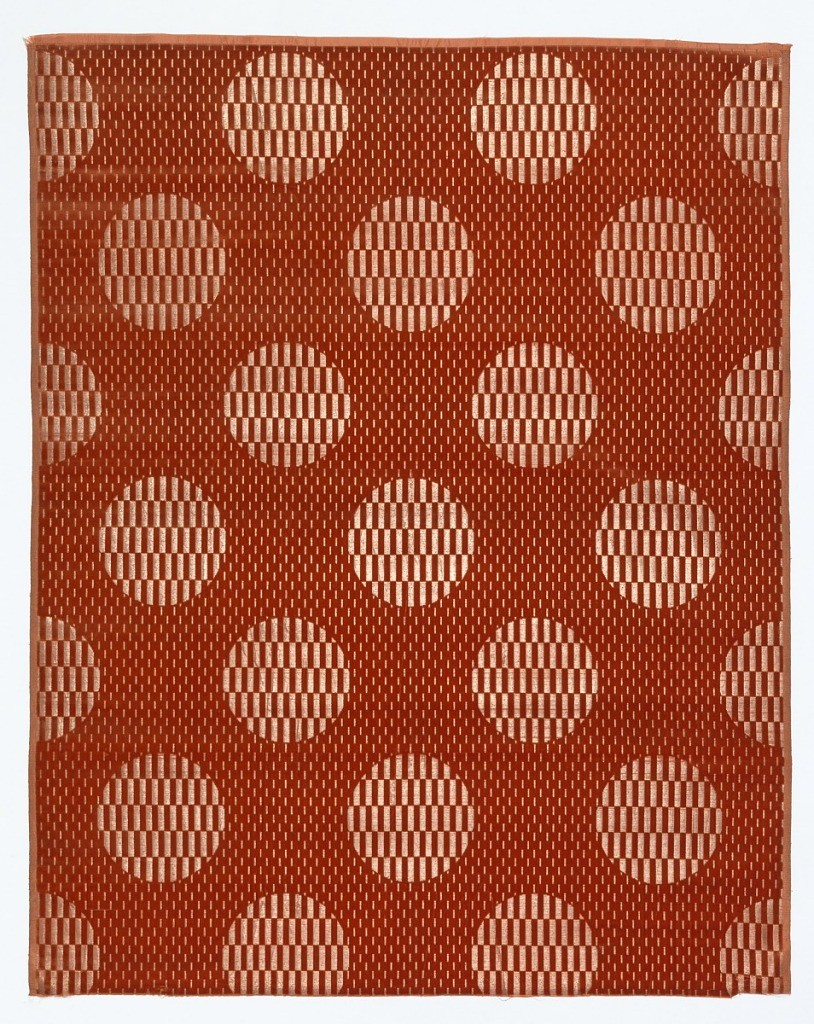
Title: Midnight Sun
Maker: Herman A. Elsberg, American, 1869–1938
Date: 1915
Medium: silk, metal wrapped cotton core Technique: cut and voided supplementary warp pile (velvet) in a plain compound foundation
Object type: Textile
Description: Orange cloth ground with silver. Background has all-over design of minute voided vertical rectangles. Large-scale staggered horizontal repeat of circular medallion filled with small vertical rectangles alternately velvet and ground fabric.